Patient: sex M, age 74
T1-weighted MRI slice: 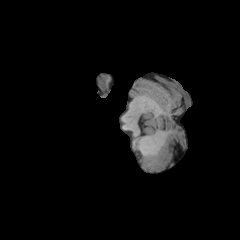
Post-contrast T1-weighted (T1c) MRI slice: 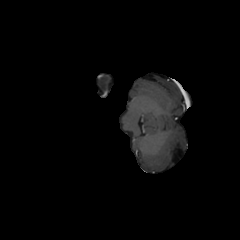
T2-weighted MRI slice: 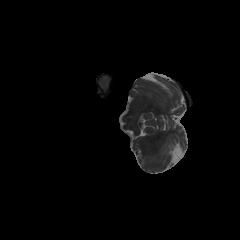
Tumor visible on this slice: yes
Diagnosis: Glioblastoma, IDH-wildtype
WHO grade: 4